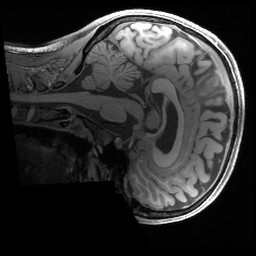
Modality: T1w
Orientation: sagittal
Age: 22
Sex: female
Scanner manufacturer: siemens
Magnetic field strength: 3 T
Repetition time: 2.4 s
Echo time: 0.00241 s